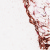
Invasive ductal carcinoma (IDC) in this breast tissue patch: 0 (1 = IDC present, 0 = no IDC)